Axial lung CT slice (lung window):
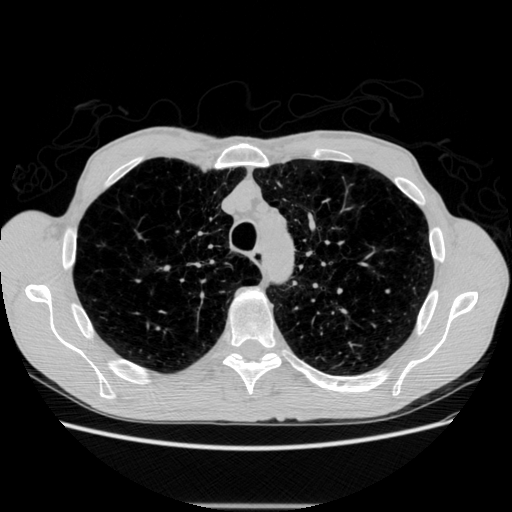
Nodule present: no